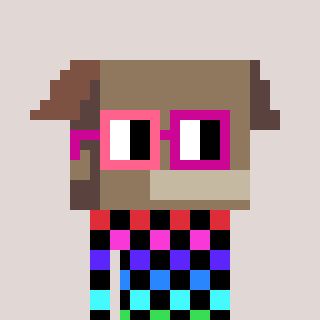
a pixel art character with square pink and red glasses, a box-shaped head and a grayscale-colored body on a warm background